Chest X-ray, AP view. Patient: 32 years old, sex M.
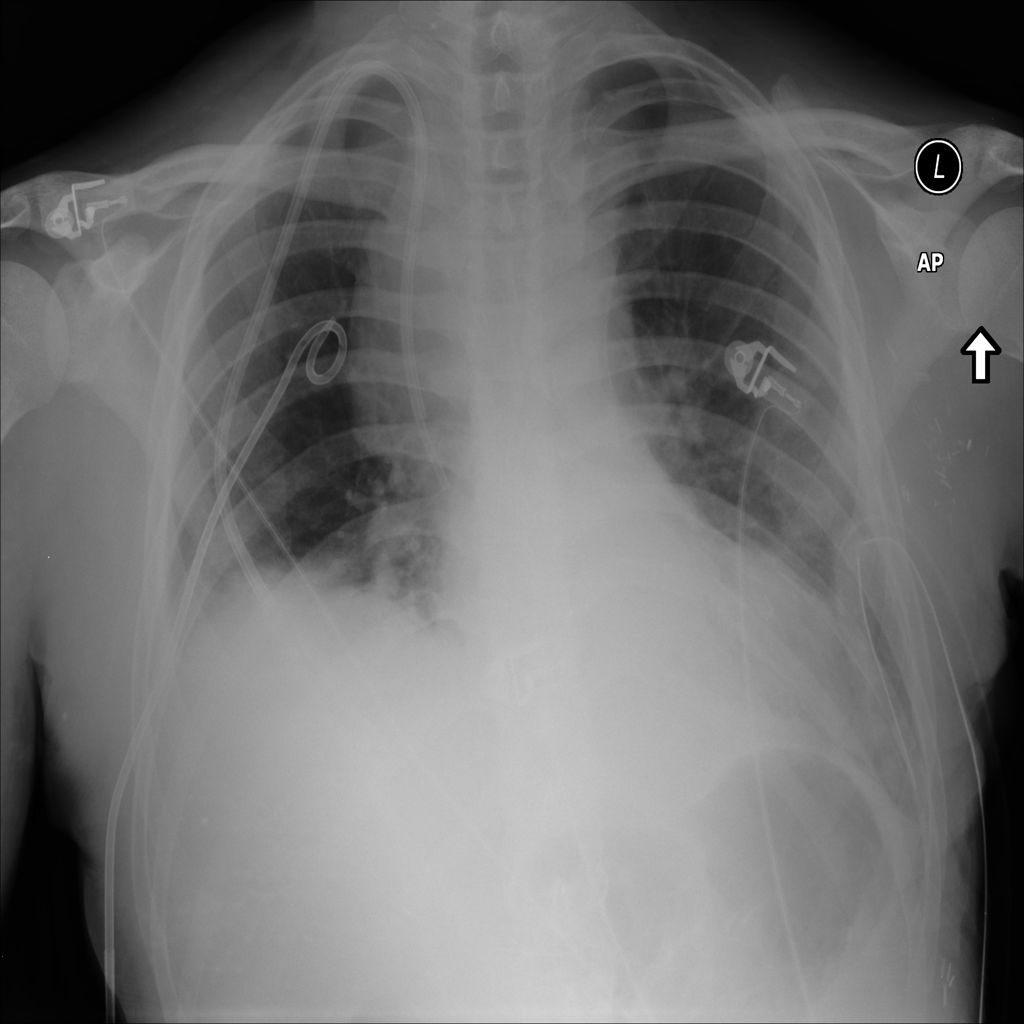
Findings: Atelectasis, Effusion, Mass